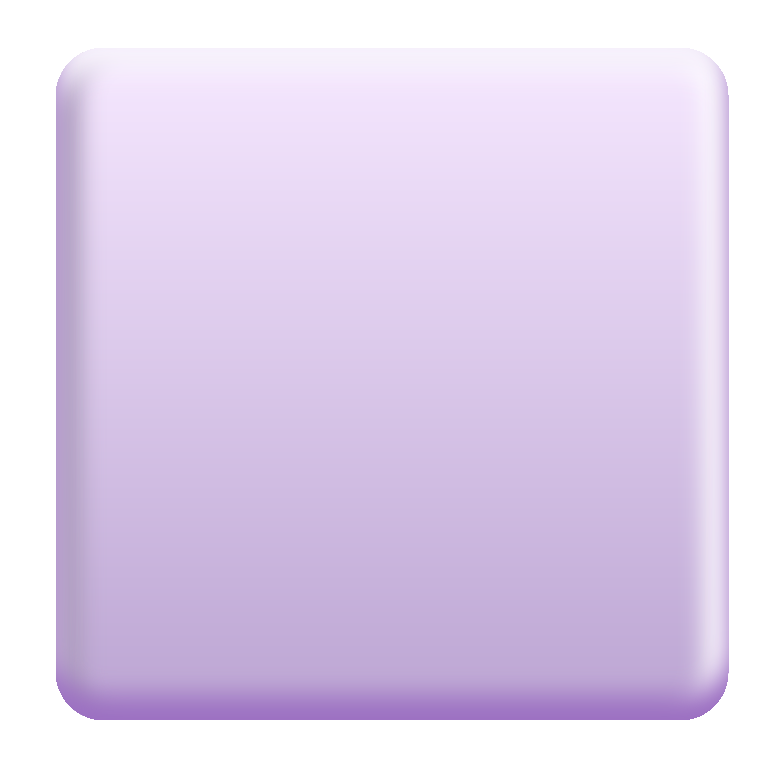
white large square color